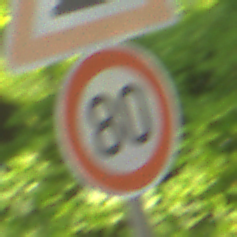
Verkehrszeichen: Geschwindigkeit80
Zusatzzeichen oben: UnebeneFahrbahn
Umgebung: Outdoor, RoadRail
Tageszeit: MorningAfternoon
Wetter: Clear
Licht: Natural
Jahreszeit: NotSpecified
Kontrast: LowContrast